Question: Not sure how to style or change the text of the "Choose File" button inside of my file upload input field.
<URL>
'''
<input id="choose_file" type="file" name="datafile" size="40">
input {
padding: 10px 15px;
border: 0;
background: orange;
}
'''

^ Here the background gets styled instead of the button.
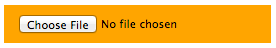
Answer: As I told you in my comment you can simply create whatever layout and visuals you like to a button and create a file button then simply hide that file button and bind the event on the styled button to trigger the file button.
I've made this example for that purpose:
<URL>